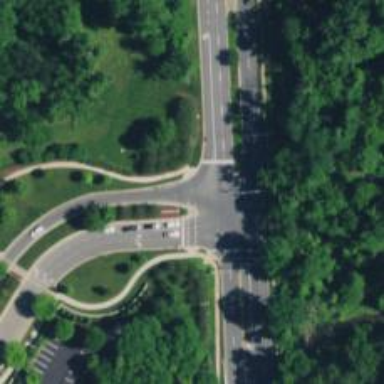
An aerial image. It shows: Zebra crossing on the road.